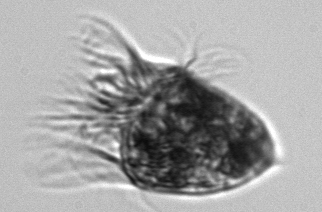
Label: Pelagostrobilidium